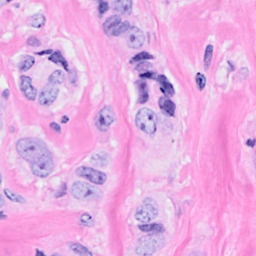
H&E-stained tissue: Breast